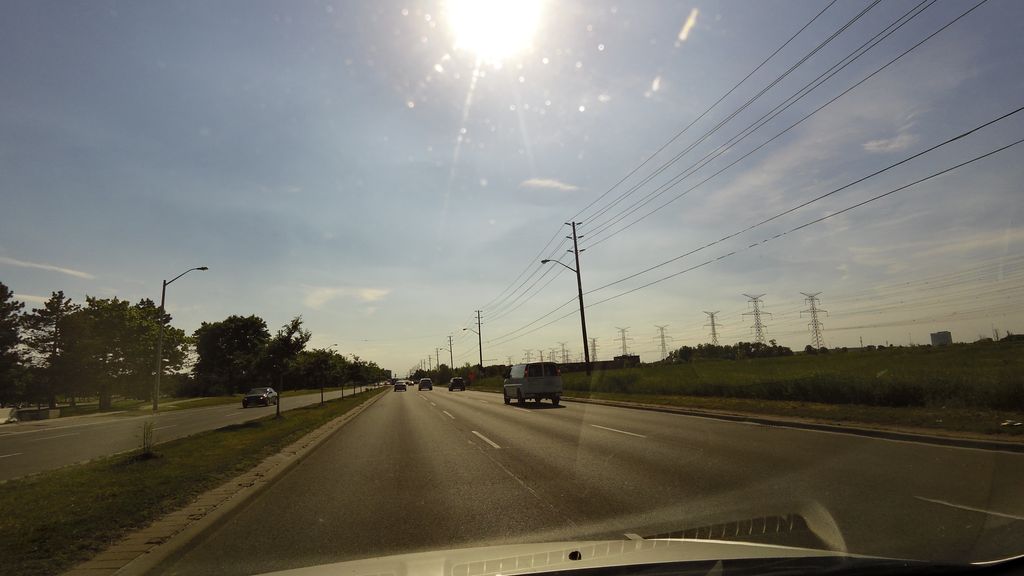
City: toronto